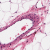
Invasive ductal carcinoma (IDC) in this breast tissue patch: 0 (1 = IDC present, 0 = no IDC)